Question: I'm working on a social web-site project and I need to list "First, Second and Third Degree Contacts" of my contacts. I'm using SQL Server AND C#
Assume a 'contact' table like this:

For first degree contact:
- 'gulsah''burak,sennur'
Query I use to select this:
'''
SELECT contact_2 FROM Contacts_Table WHERE contact_1 like 'gulsah'
'''
For second degree contact:
If 'gulsah' is me again then my second degree contacts are: 'mali'
What makes it difficult is to select contacts of my contacts who are not my first degree contact.
I can select mutual contacts but I guess it is not the right approach.
For example, to select mutual contacts of me ('gulsah') and 'burak':
'''
SELECT contact_1 FROM (SELECT * FROM Contact_Test
WHERE contact_2 like 'burak') a
INNER JOIN (SELECT contact_1 FROM Contact_Test
WHERE (contact_2 = 'gulsah')) b
ON a.contact_1 = b.contact_1
'''
This query works but as I said, it's not the right approach for this job.
For third degree contact:
If 'gulsah' is me again then my third degree contacts are_ 'mehmet,ahmet'
I need to select contacts of my contacts' contacts who are not my first and second degree contact :)
<URL>
Thanks for responses.
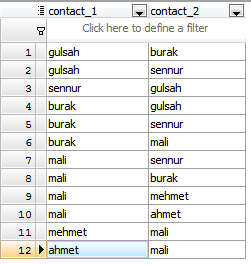
Answer: Here's my approach:
1. Add my contact to a special collected contact list.
2. For every contact in the collected list as Contact_1 of the contact table, add its corresponding Contact_2 unless that contact is already in the collected list.
3. Repeat step #2 the number of times that is the target degree number minus one.
4. Repeat the query in step #2 once more, but this time simply return the result set (do not add the rows to the collected list).
The script:
'''
DECLARE @MyContact varchar(50), @DegreeNumber int;
SET @MyContact = 'gulsah';
SET @DegreeNumber = 3;
DECLARE @CollectedContacts TABLE (Contact varchar(50));
INSERT INTO @CollectedContacts (Contact) VALUES (@MyContact);
WHILE @DegreeNumber > 1 BEGIN
INSERT INTO @CollectedContacts (Contact)
SELECT ct.Contact_2
FROM Contacts_Table ct
INNER JOIN @CollectedContacts cc ON ct.Contact_1 = cc.Contact
LEFT JOIN @CollectedContacts cc2 ON ct.Contact_2 = cc2.Contact
WHERE cc2.Contact IS NULL;
SET @DegreeNumber = @DegreeNumber - 1;
END;
SELECT ct.Contact_2
FROM Contacts_Table ct
INNER JOIN @CollectedContacts cc ON ct.Contact_1 = cc.Contact
LEFT JOIN @CollectedContacts cc2 ON ct.Contact_2 = cc2.Contact
WHERE cc2.Contact IS NULL;
'''
As you can see, both the degree number and 'my' contact are parametrisable. I'm using the 'varchar' type for contacts, but that of course can easily be replaced with 'int', if needed.